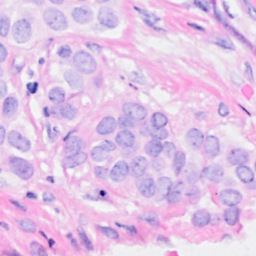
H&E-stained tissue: Breast